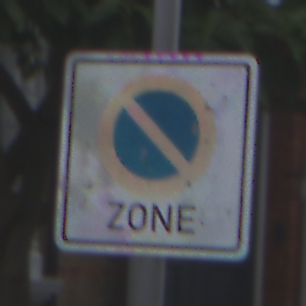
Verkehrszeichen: BeginnEingeschraenktesHalteverbotZone
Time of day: MorningAfternoon
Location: Outdoor (Urban)
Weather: Overcast
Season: NotSpecified
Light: Natural